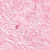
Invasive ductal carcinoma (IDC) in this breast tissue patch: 0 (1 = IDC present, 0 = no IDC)